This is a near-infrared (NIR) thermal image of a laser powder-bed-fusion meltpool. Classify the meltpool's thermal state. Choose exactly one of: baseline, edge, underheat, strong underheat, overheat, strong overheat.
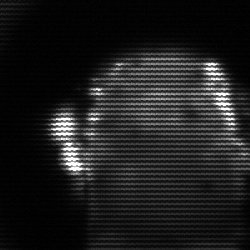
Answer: baseline